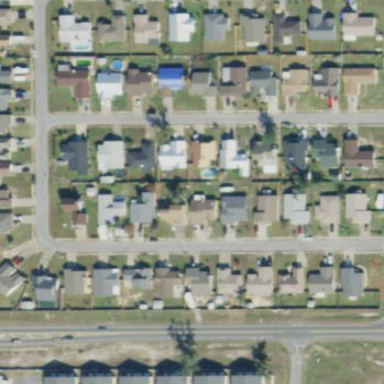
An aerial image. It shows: This residential area consists of single-family homes.